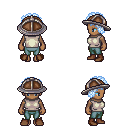
a pixel art fantasy rpg character, female body template, human, dark skin, white sleeveless shirt, teal pants, white cyan curly afro hairstyle, chain helm, brown shoes, four views (front, back, left, right), 2x2 character sprite sheet, small pixel art, hard edges, no anti-aliasing